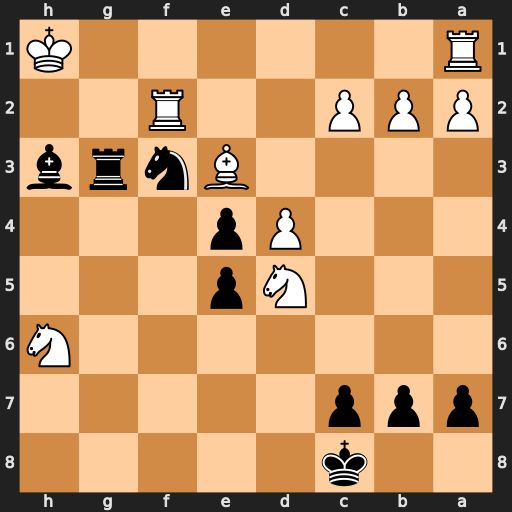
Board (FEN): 2k5/ppp5/7N/3Np3/3Pp3/4Bnrb/PPP2R2/R6K
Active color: b
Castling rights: -
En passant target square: -
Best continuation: Bg2+ Rxg2 Rh3+ Rh2 Rxh2#